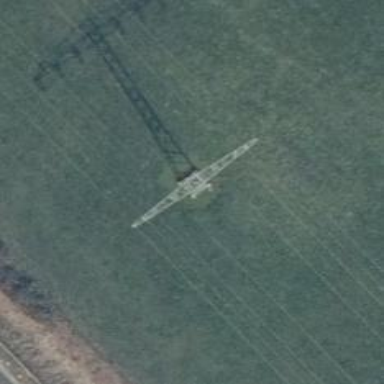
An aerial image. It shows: Power tower.